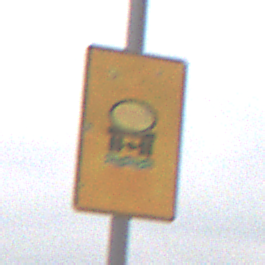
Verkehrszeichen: FahrzeugeMitWassergefaehrdenderLadungOhnePfeilsymbol
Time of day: Midday
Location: Outdoor (RoadRail)
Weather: Overcast
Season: NotSpecified
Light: Natural